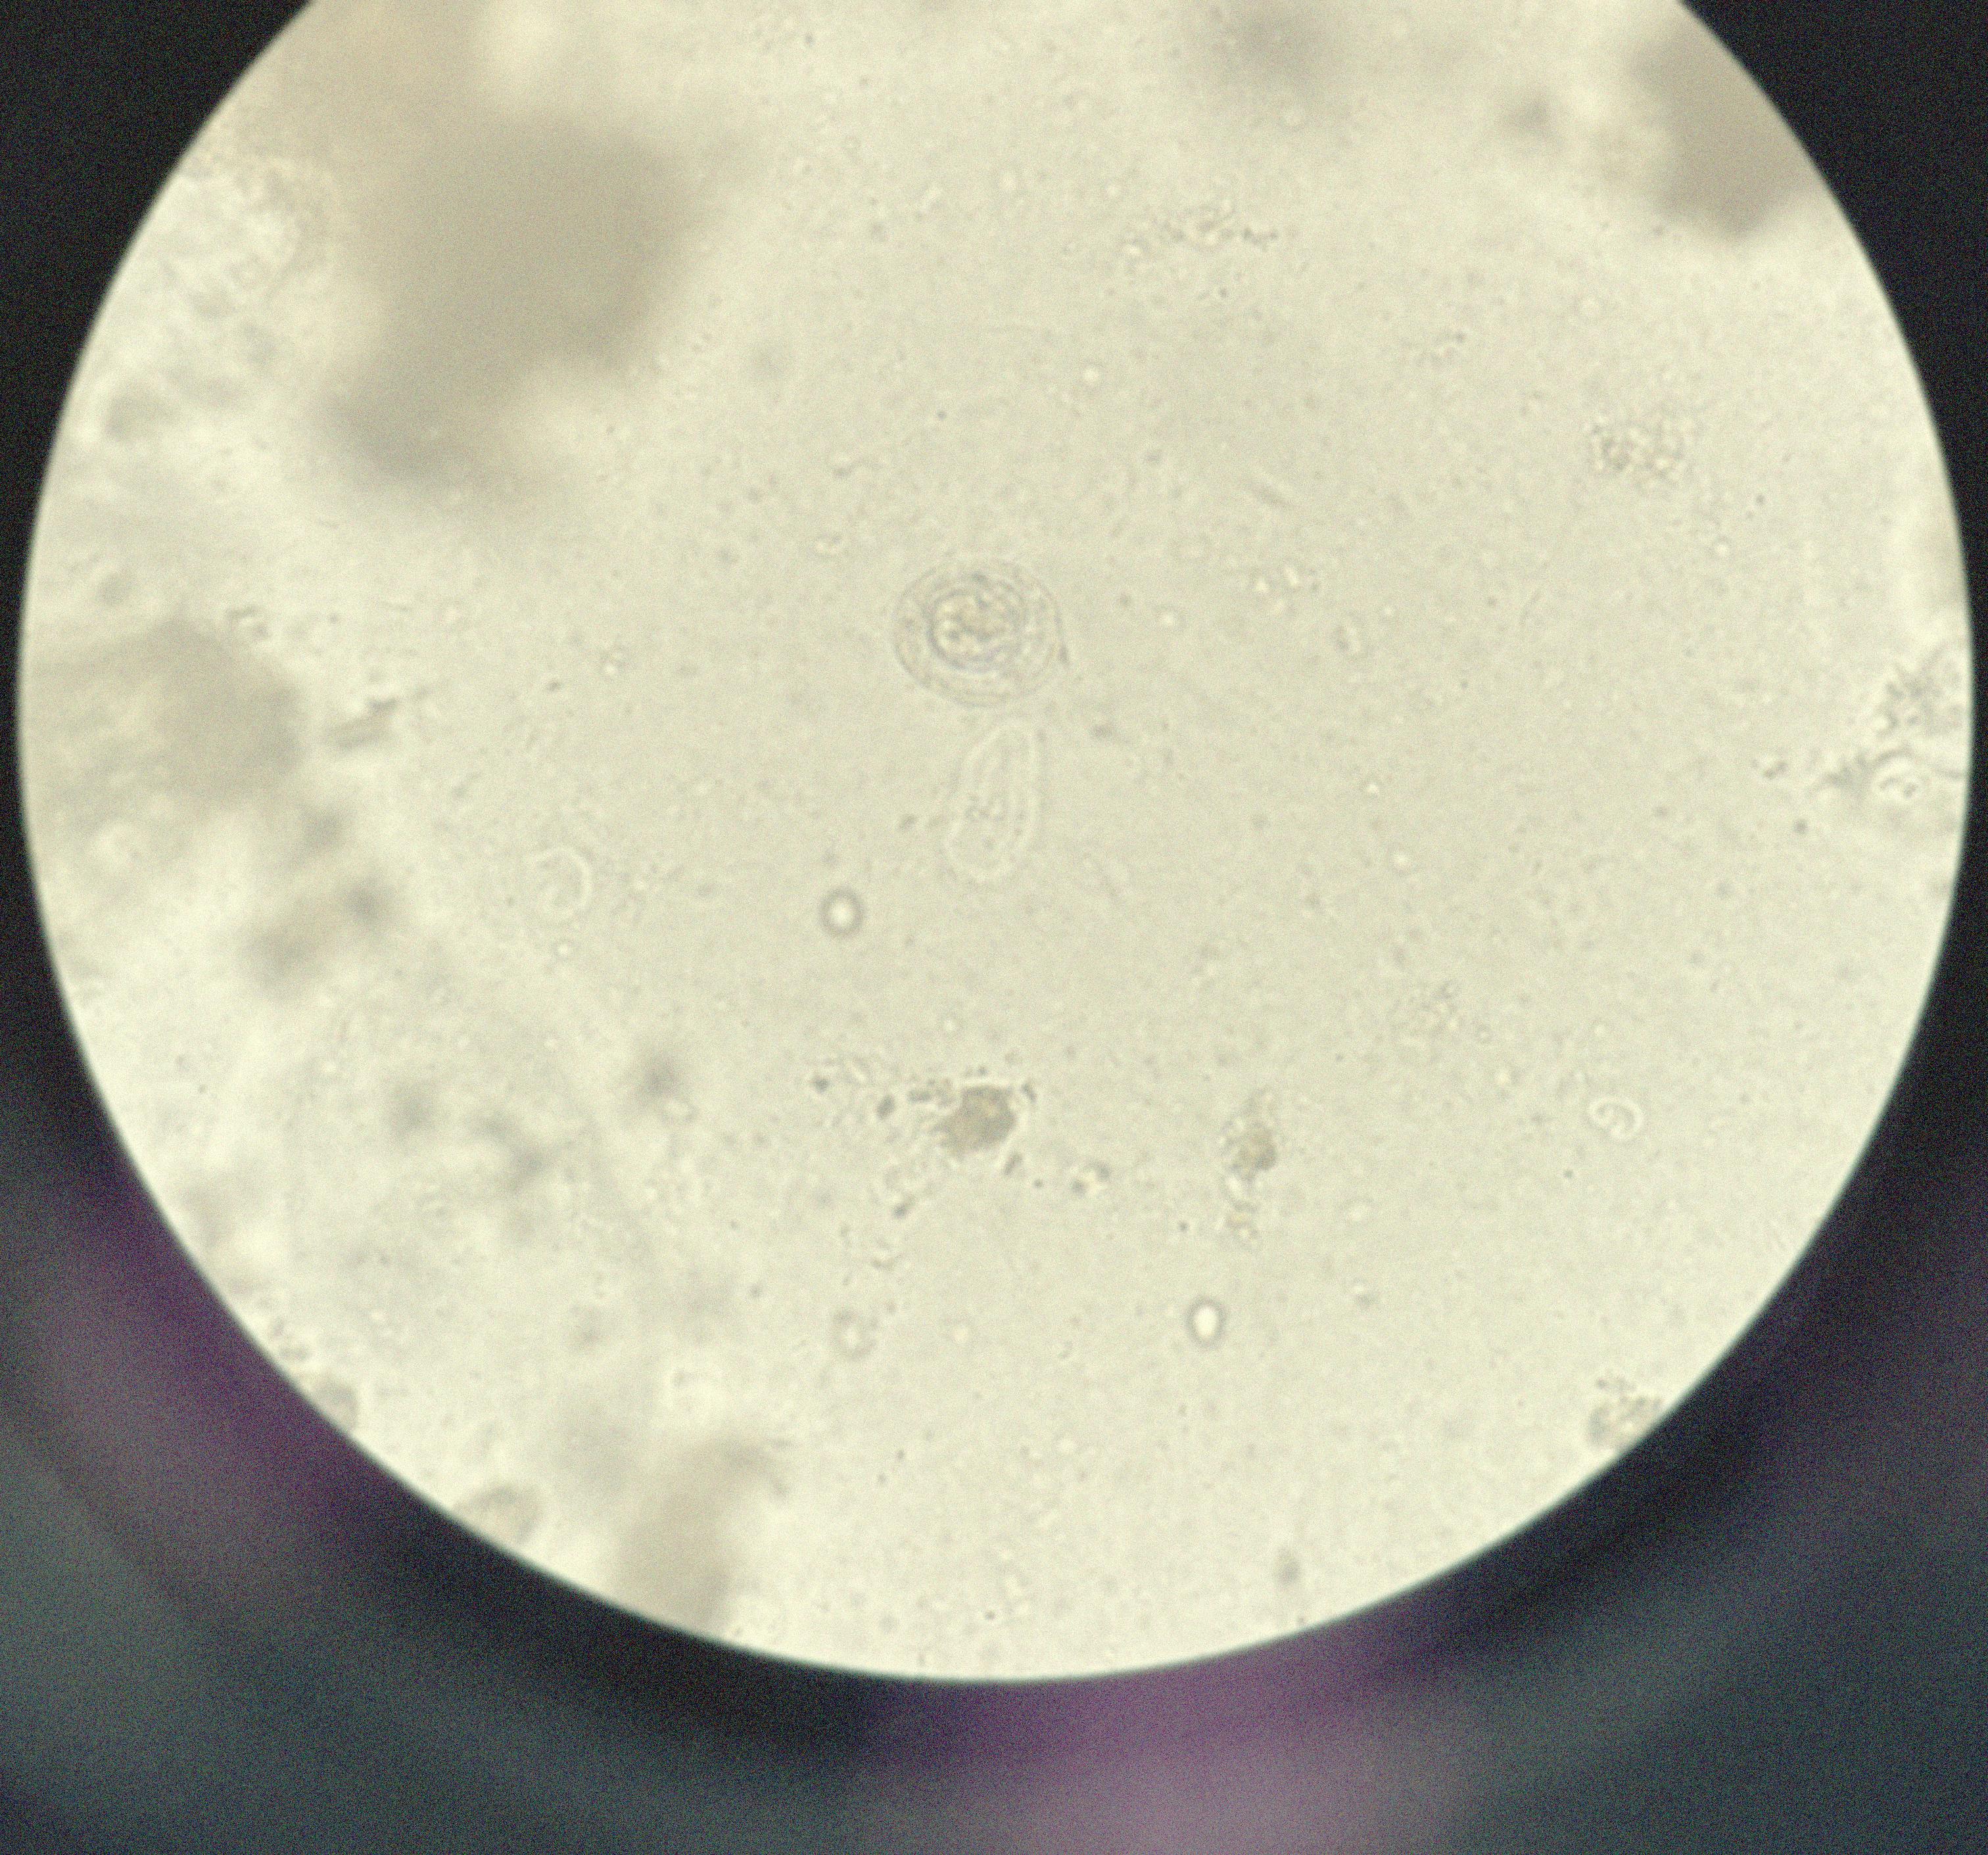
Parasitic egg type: Hymenolepis nana